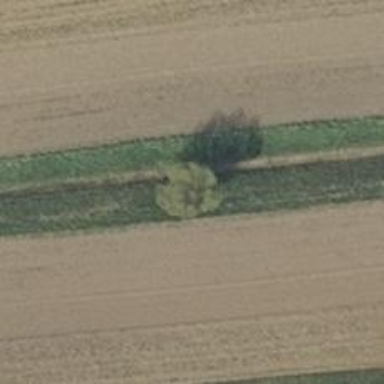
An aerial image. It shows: Landmark tree with broadleaved deciduous leaves.